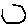
Label: hexagon